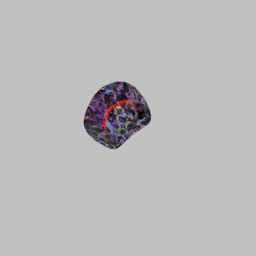
Label: people